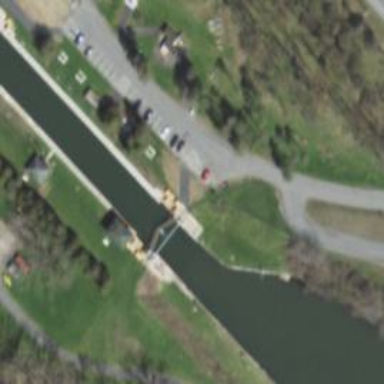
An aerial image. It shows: Lock gate along waterway.